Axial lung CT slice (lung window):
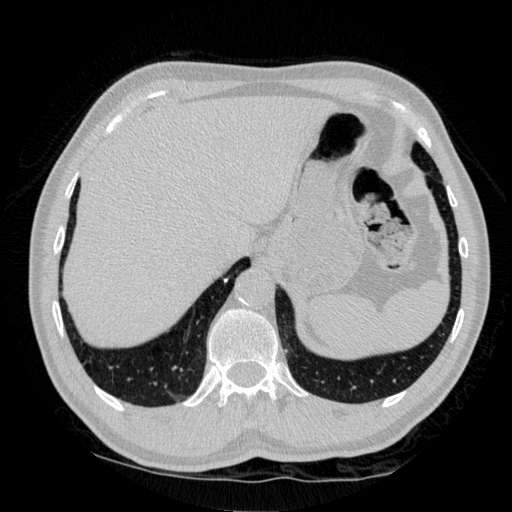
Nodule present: no